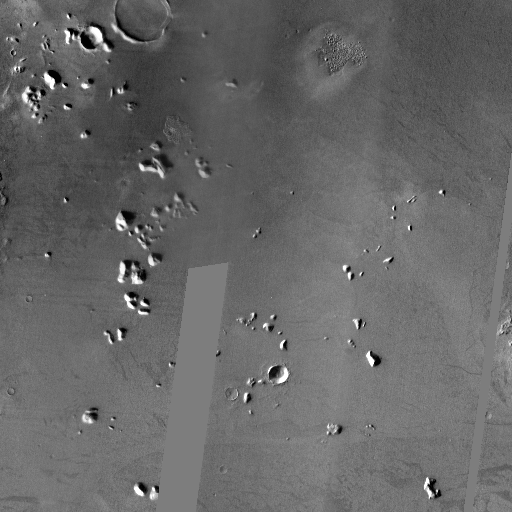
Crater classes present: Background, Other, Buried